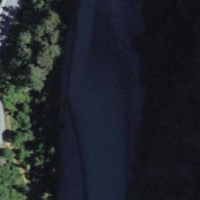
EUNIS habitat code: 15
Species observed at this site:
Melitaea diamina
Dactylorhiza maculata
Neottia ovata